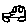
Label: car